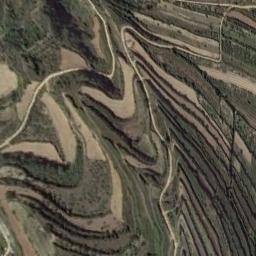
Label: terrace